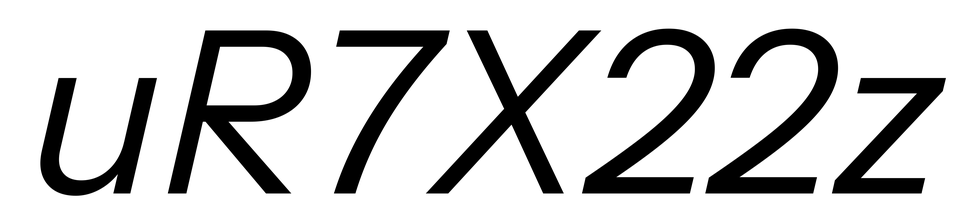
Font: InstrumentSans-Italic_Italic